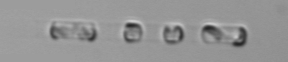
Label: Skeletonema